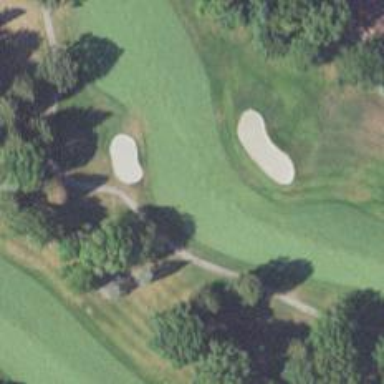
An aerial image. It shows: Golf hole.